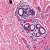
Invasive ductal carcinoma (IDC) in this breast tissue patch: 0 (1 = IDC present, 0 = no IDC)